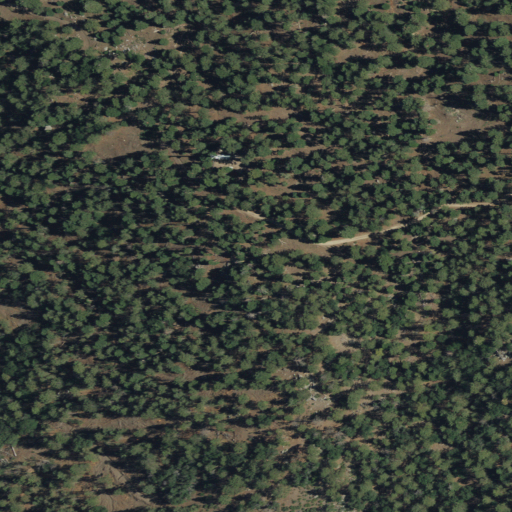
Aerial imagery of mountain in California named Bear Mountain containing evergreen forest, shrub, and mixed forest